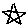
Label: star